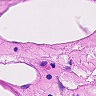
Metastatic tissue present: no